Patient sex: F
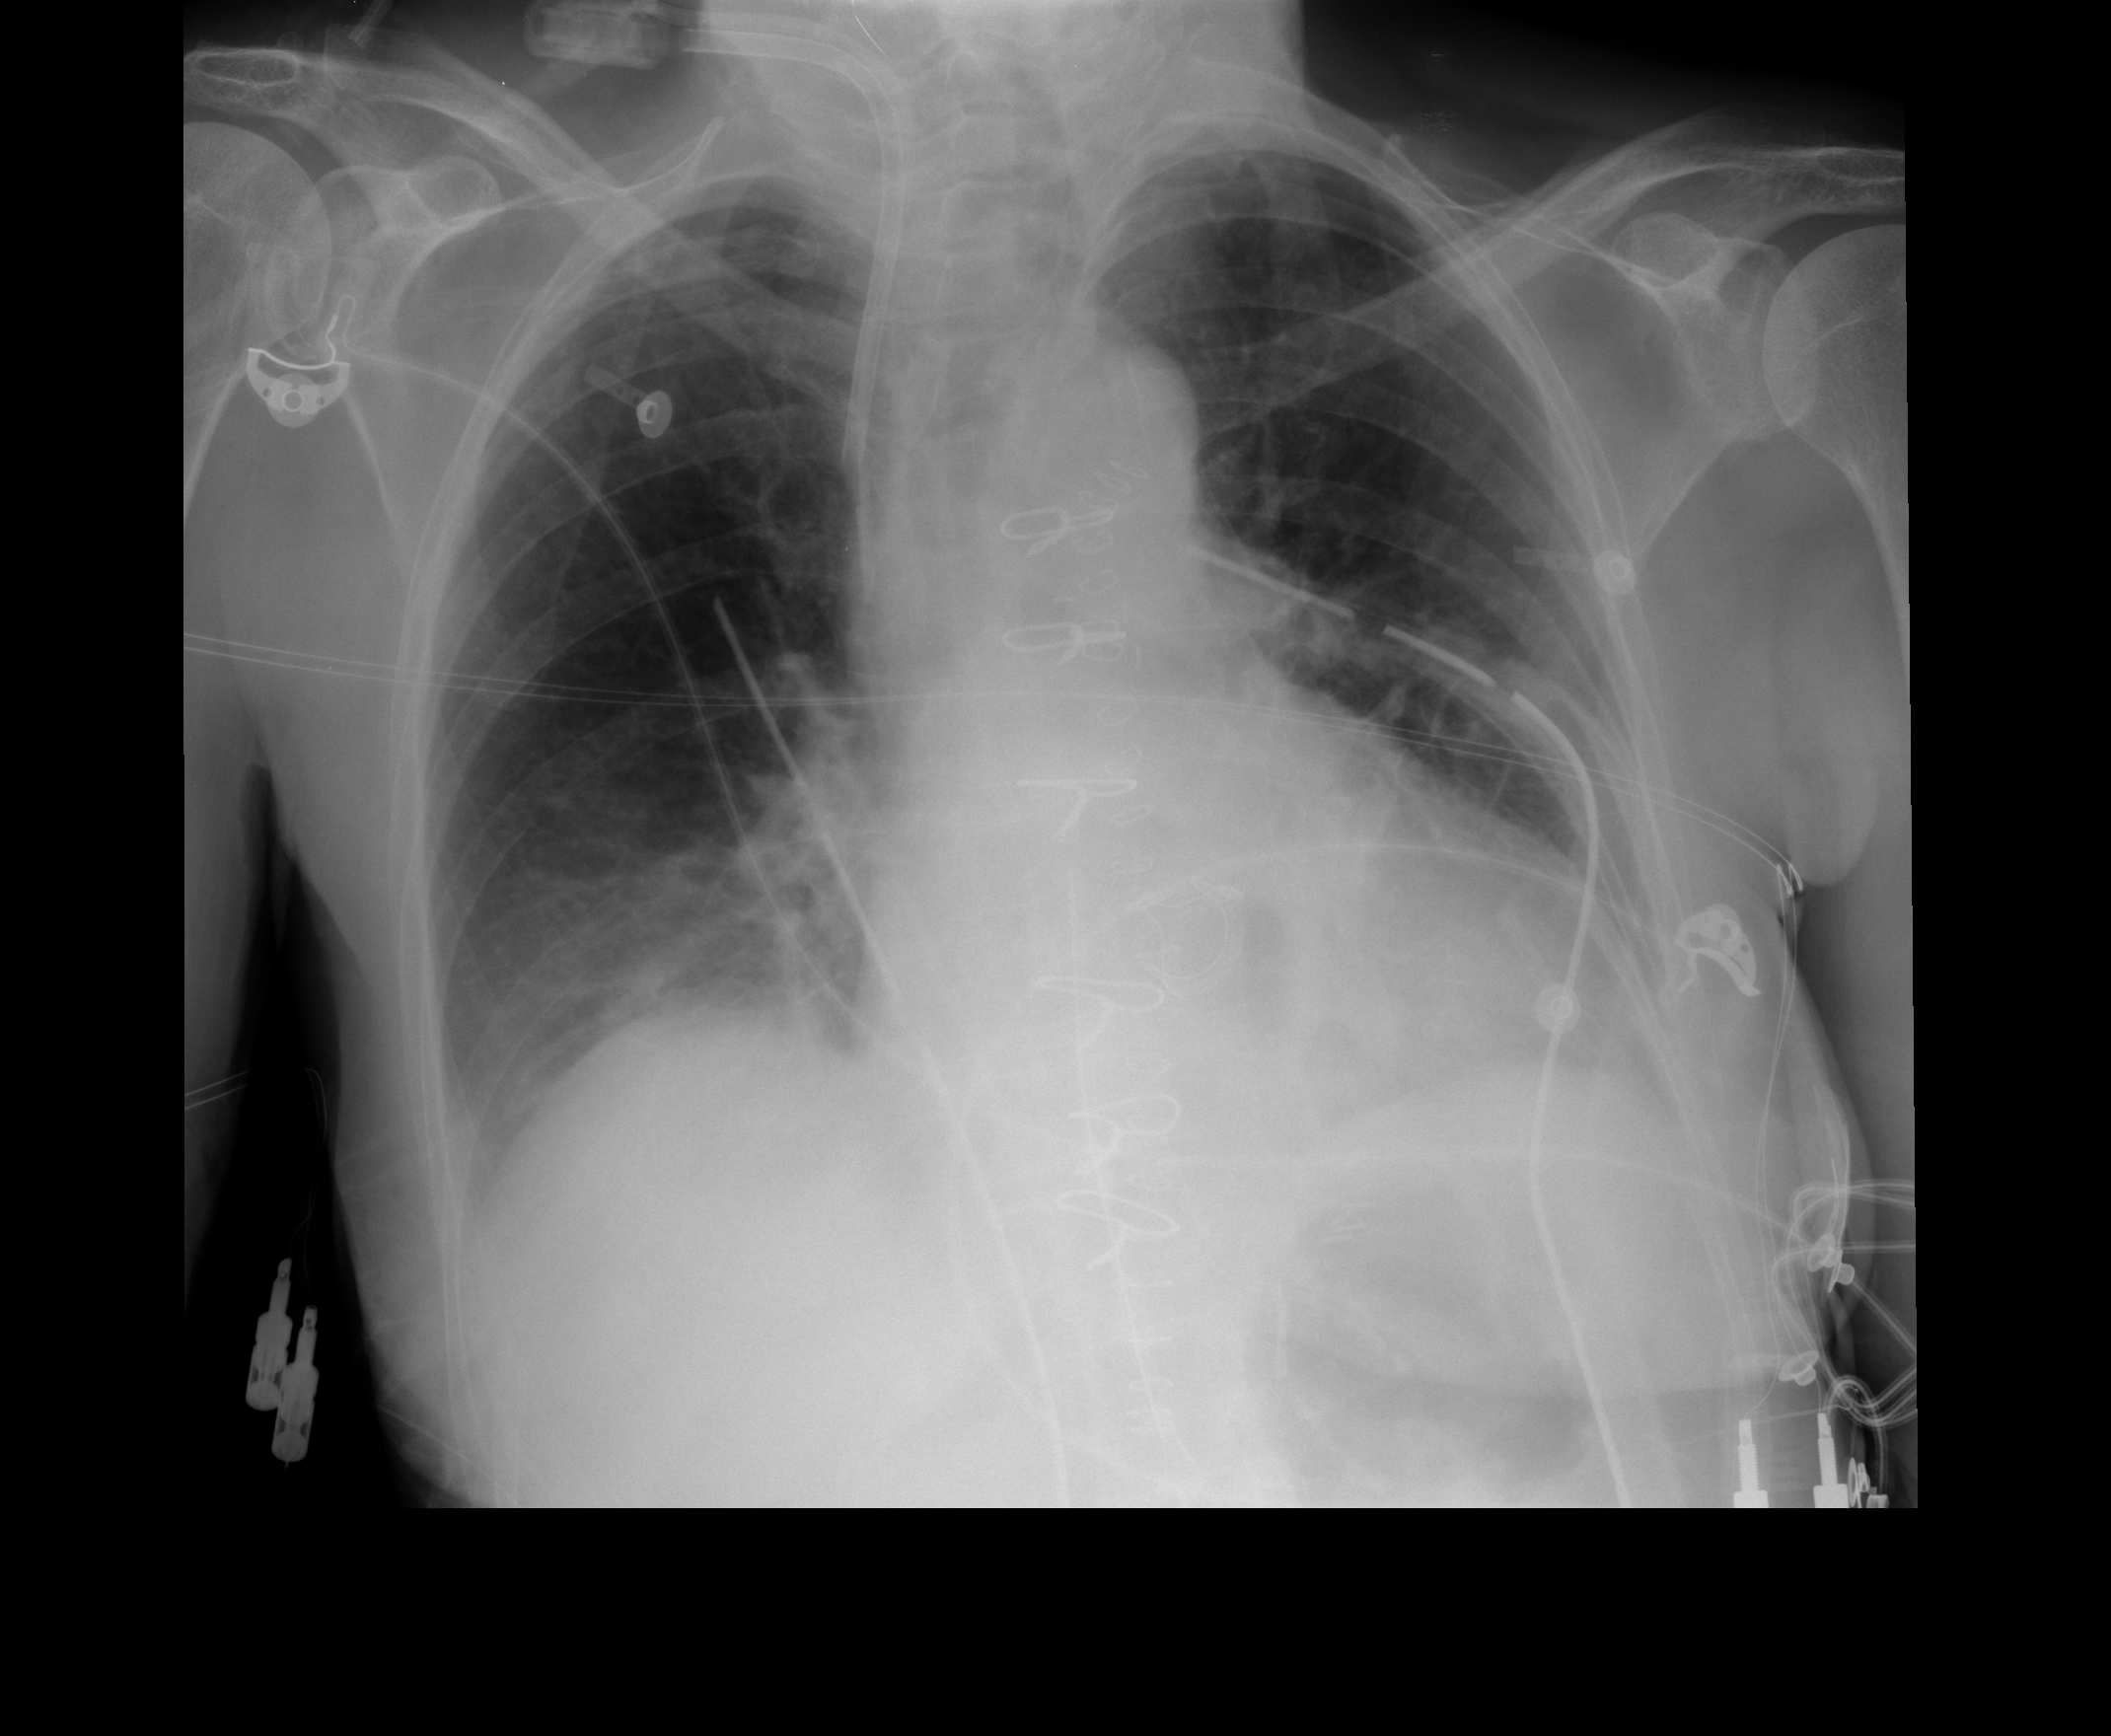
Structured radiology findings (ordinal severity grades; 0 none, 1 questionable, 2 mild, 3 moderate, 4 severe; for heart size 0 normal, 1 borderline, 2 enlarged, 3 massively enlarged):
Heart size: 2
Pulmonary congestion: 1
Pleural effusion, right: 1
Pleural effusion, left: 1
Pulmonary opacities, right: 0
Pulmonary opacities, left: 0
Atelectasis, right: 2
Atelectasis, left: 2